Aerial crown-view tile of a tropical tree (Barro Colorado Island, Panama), acquired 20250818:
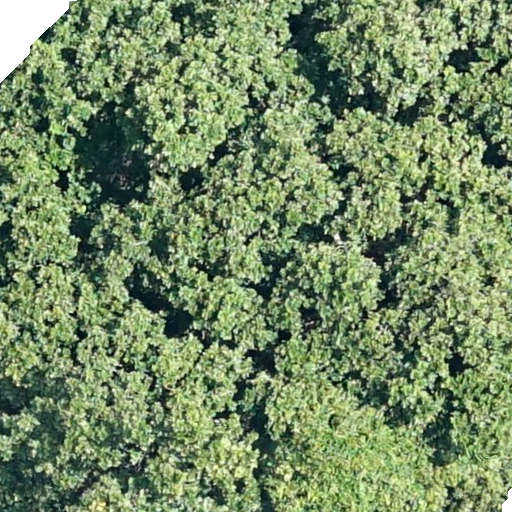
Species: Anacardium excelsum
GBIF accepted scientific name: Anacardium excelsum
Crown area: 642.421 m²